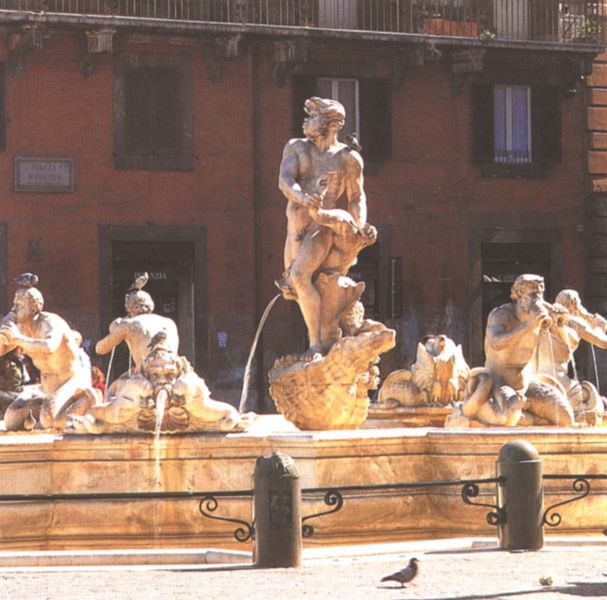
Titel: Moro-Brunnen
Künstler: Giovanni Lorenzo Bernini
Standort: Rom, Piazza Navona (EU - I - Latium)
Schlagwörter: akt, mann, nackt, wasser, menschen, hell, licht, marmor, männer, tiere, zaun, trinken, barock, stein, taube, vögel, gold, brunnen, delphin, skulptur, springbrunnen, statue, balkon, farbig, fassade, italien, venedig, platz, pfosten, foto, becher, antike, tauben, knien, rom, fisch, skulpturen, florenz, muschel, schnecke, wasserspeier, fesnter, fratze, bildhauer, piazza, paltz, wasserspiel, speien, bernini, neptun, triton, tritonen, skulpturn, speiend, meeresgott, schneckengehäuse, piazza navona, muschelhorn, 1550, neptunbrunnen, uömfassung